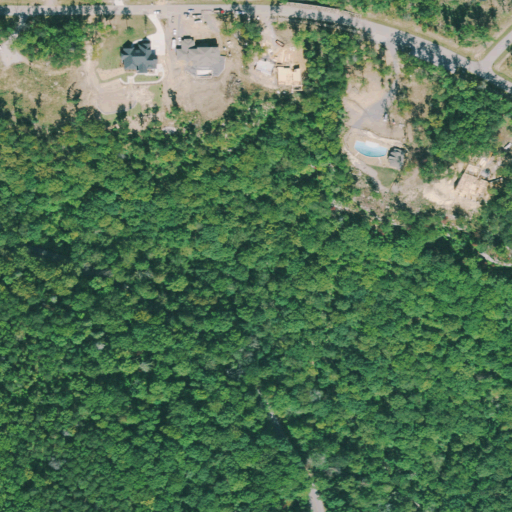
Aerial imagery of gap in Tennessee named Roberts Gap containing deciduous forest, grassland, open development, and mixed forest